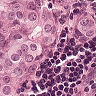
Metastatic tissue present: yes